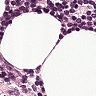
Metastatic tissue present: no